Question: I have an annoying problem for wich i don't find a direct answer online. I need to add some secuirity to a website we're developping for reservations in a welness center. The task is, add authentication via Azure Active Directory Access Control, so users can login with their Facebook, messenger or google account. I've already implimented Access Control on a few sites, never had any difficulties until now. The Identity & Access tab is missing. I already uninstalled/reinstalled the identity & access tools several times without any success. Does anybody have an idea what might cause this problem? This is an MVC4 project by the way.

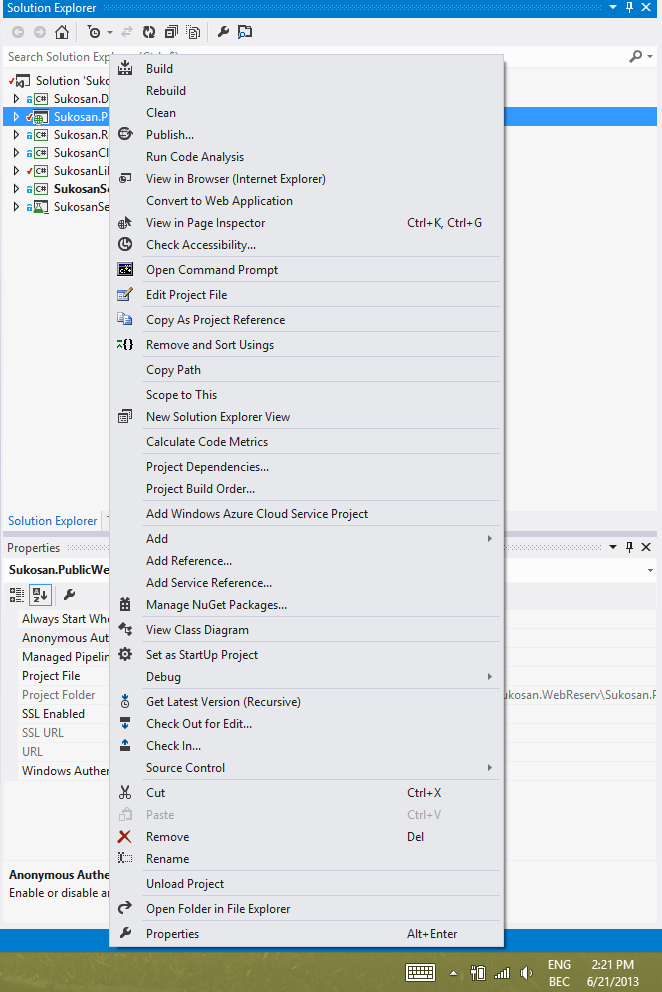
Answer: I've found the answer. To be able to see and use the identity and access dialogue screen, you need to set your mvc app to a .NET Framework 4.5 project, restart your program and you'll see the Identity & Access tab when you right click your project.